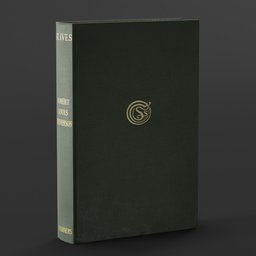
Label: tools